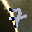
Label: 7